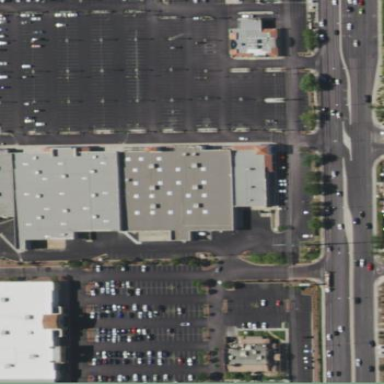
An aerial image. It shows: Retail building.